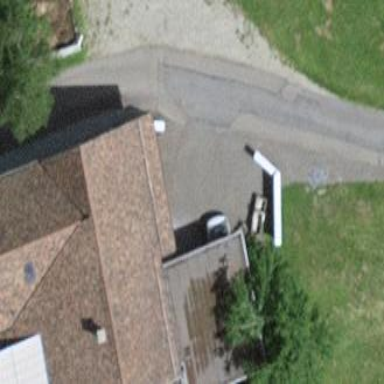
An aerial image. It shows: Garage.